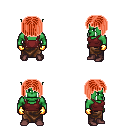
a pixel art fantasy rpg character, male body template, orc, green skin, maroon pirate shirt, robe skirt, red pageboy hairstyle, gold gloves, maroon shoes, four views (front, back, left, right), 2x2 character sprite sheet, small pixel art, hard edges, no anti-aliasing